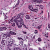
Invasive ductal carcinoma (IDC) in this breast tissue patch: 1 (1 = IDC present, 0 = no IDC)